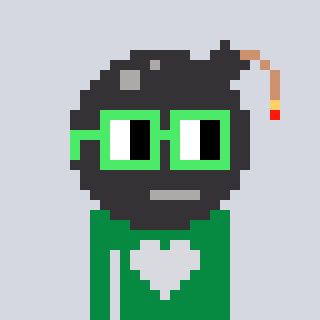
a pixel art character with square light green glasses, a bomb-shaped head and a green-colored body on a cool background